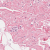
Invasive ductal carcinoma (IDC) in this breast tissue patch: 0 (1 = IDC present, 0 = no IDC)